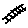
Label: triangle